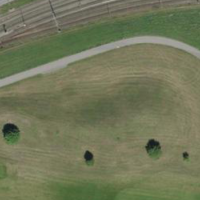
EUNIS habitat code: 53
Species observed at this site:
Coccinella septempunctata